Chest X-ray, AP view. Patient: 64 years old, sex F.
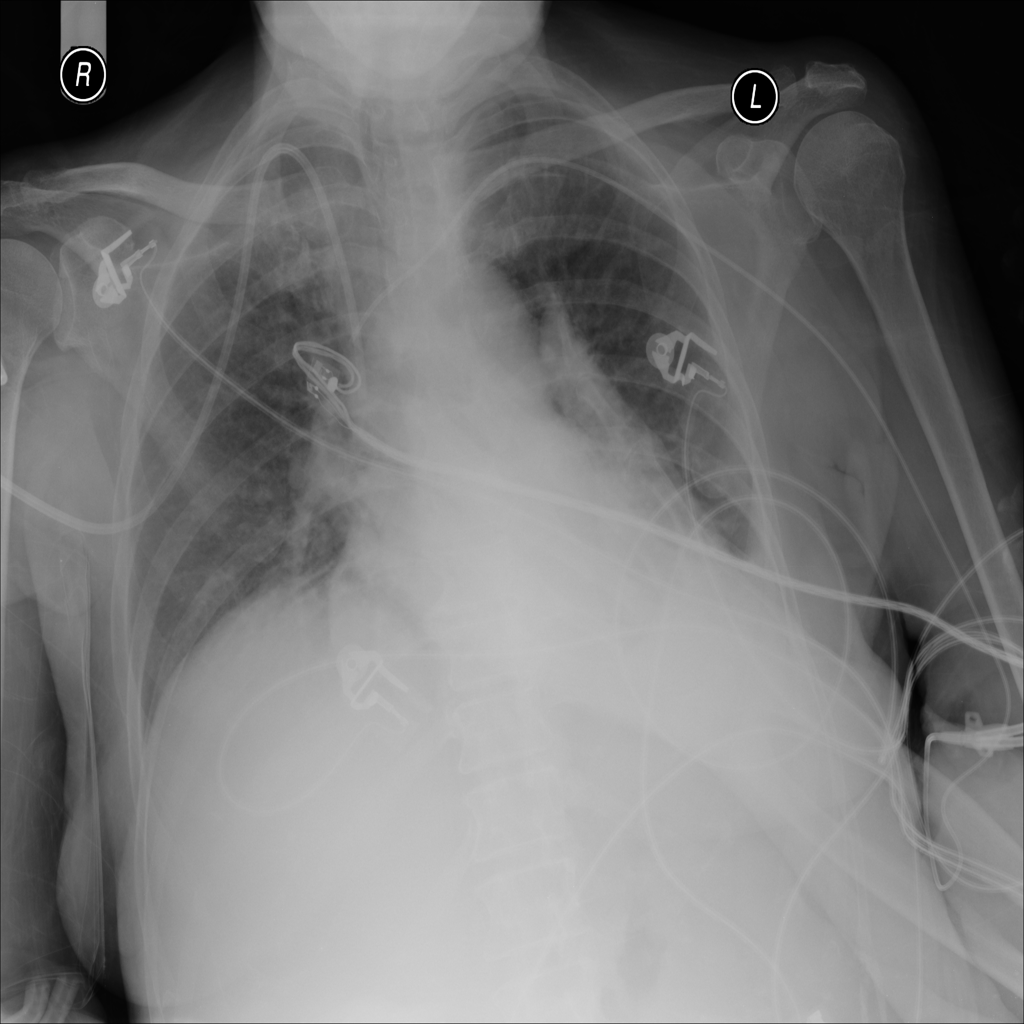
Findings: No Finding